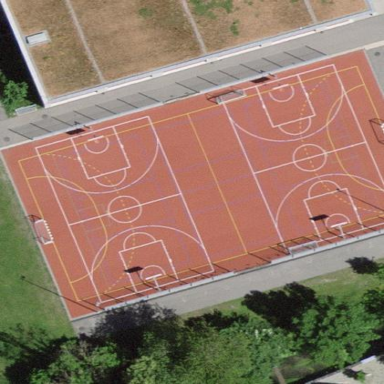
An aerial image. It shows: Multi-sport pitch with tartan surface for leisure activities.